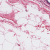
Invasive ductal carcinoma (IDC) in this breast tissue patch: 0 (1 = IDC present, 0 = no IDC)